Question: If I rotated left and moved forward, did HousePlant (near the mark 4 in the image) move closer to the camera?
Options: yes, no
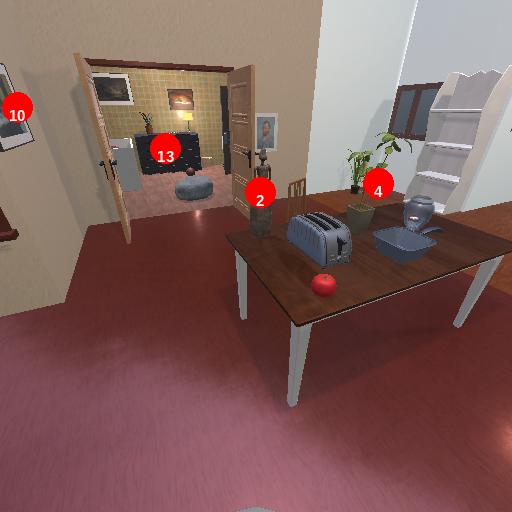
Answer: yes